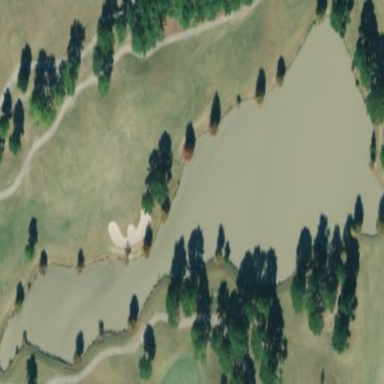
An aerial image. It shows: Water hazard on golf course.